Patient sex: F
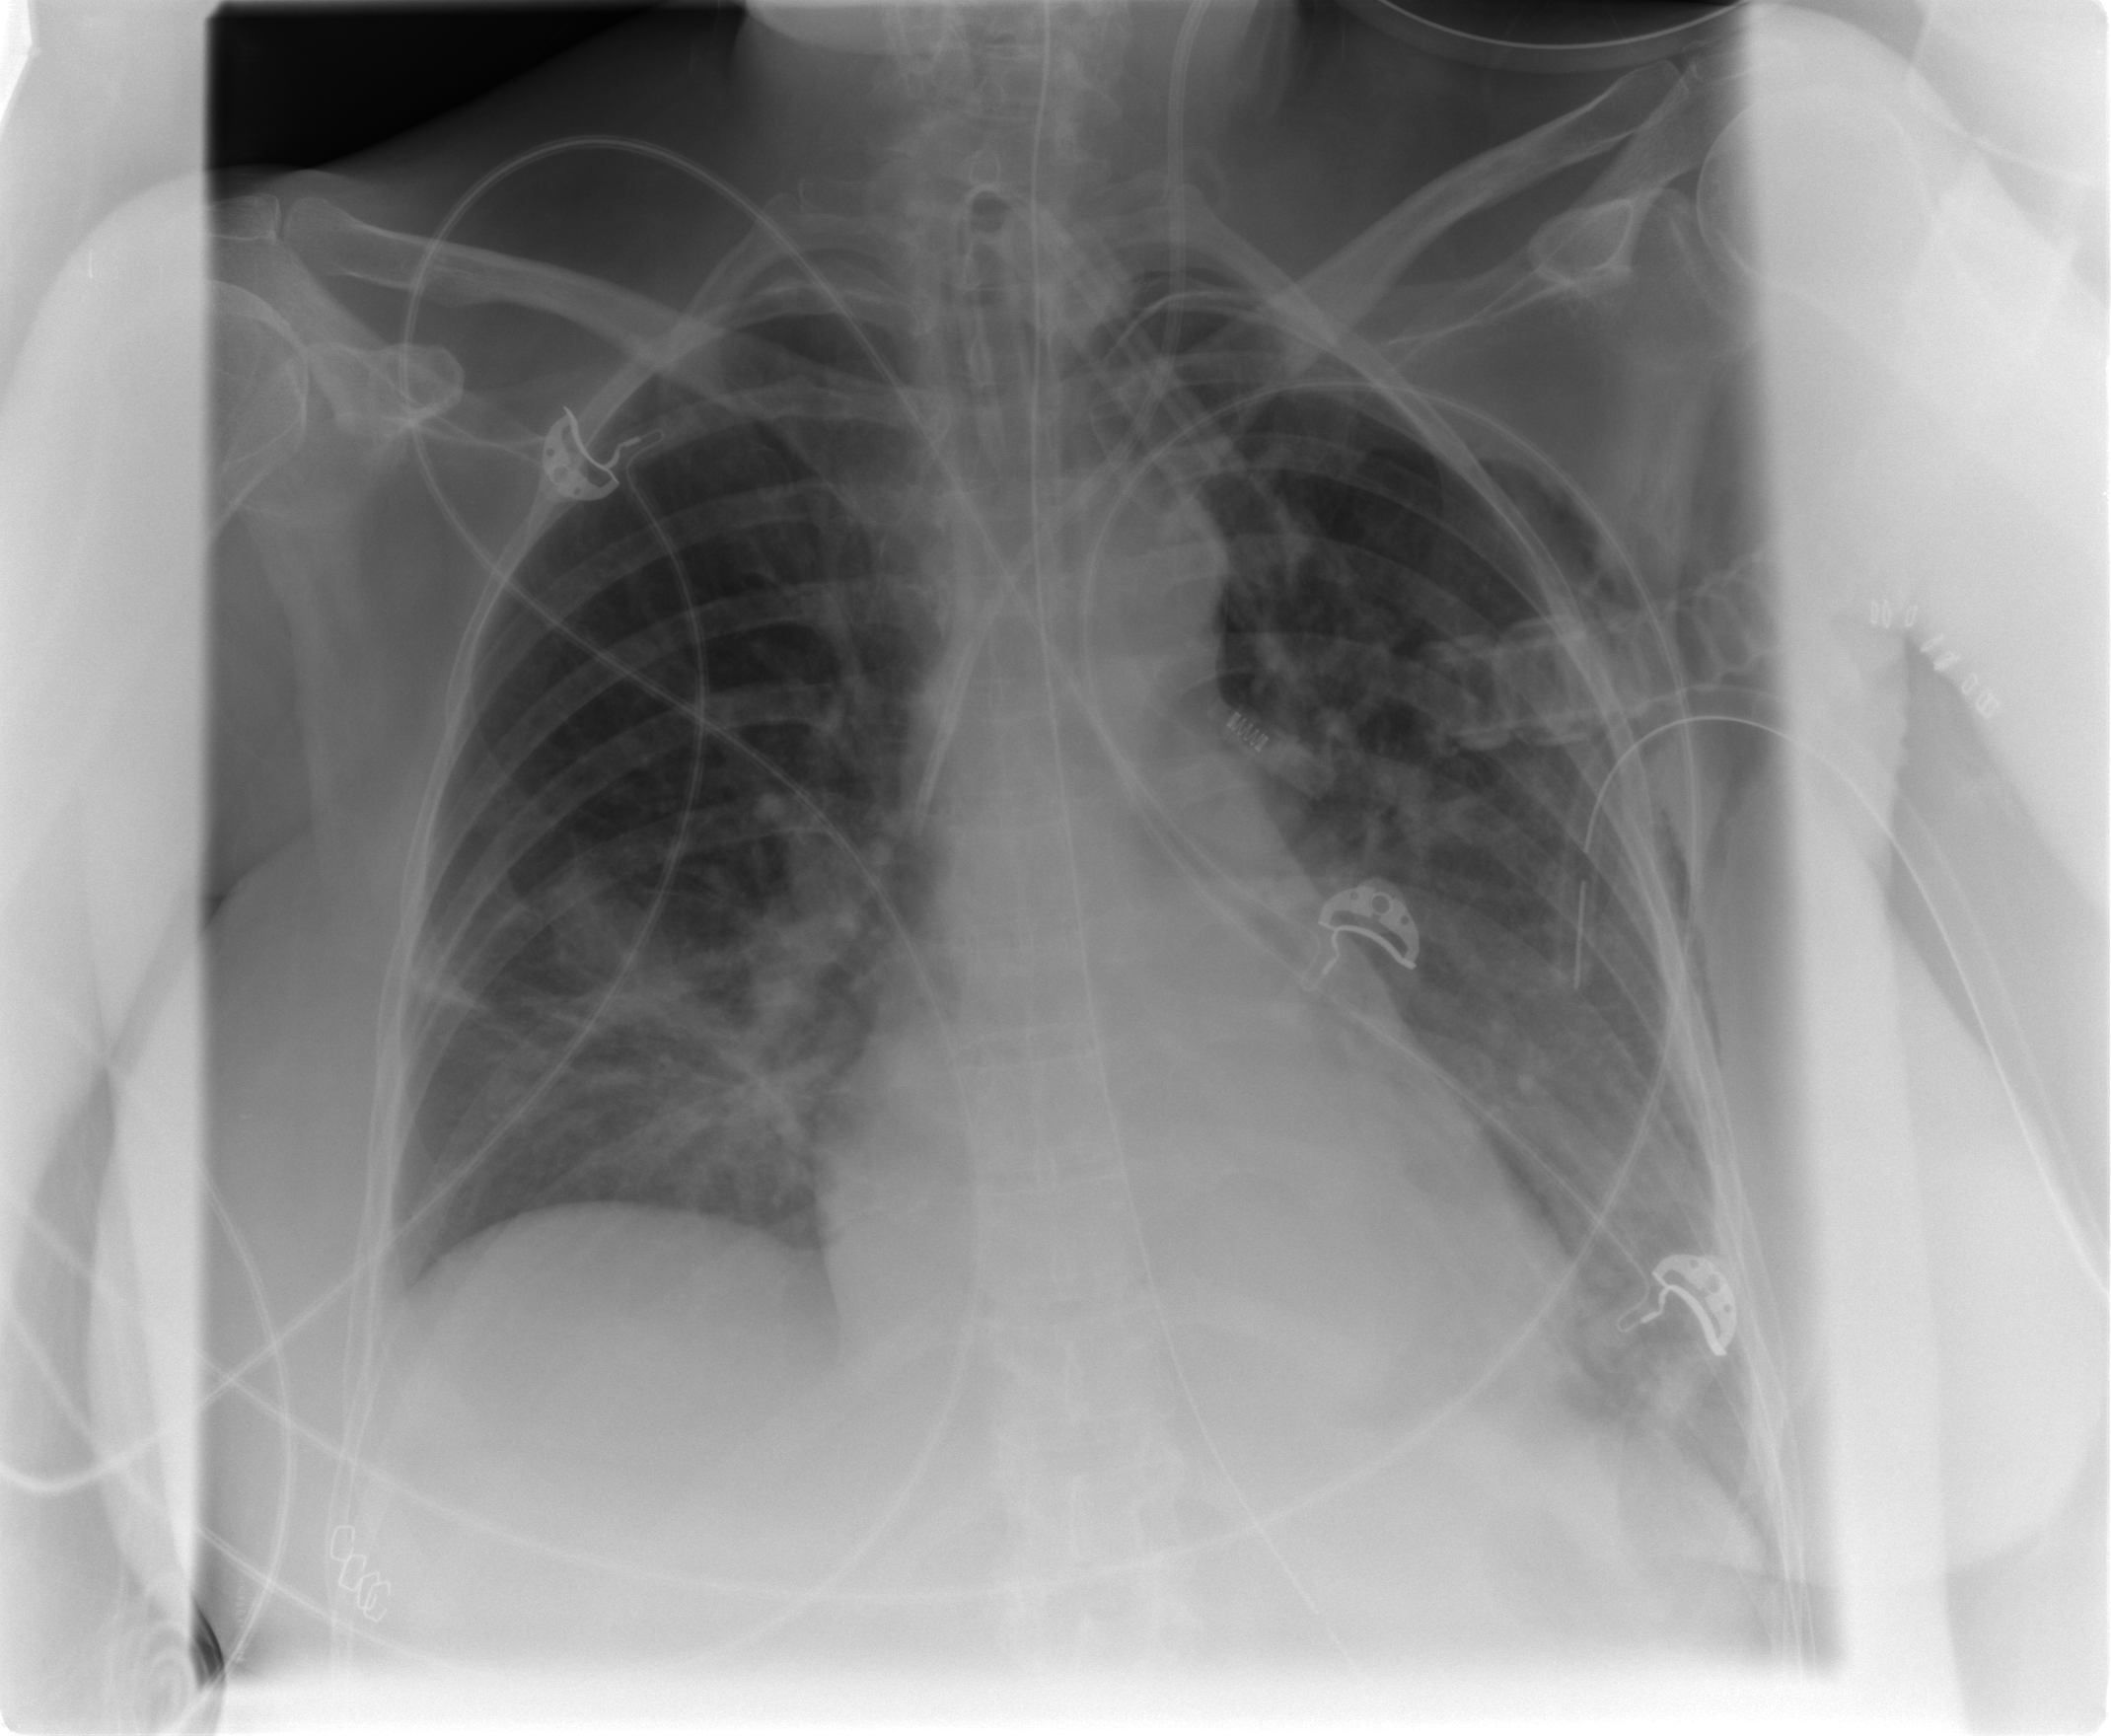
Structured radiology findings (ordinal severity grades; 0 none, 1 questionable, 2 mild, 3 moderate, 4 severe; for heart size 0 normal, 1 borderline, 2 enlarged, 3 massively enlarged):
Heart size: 2
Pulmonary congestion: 2
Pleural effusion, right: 1
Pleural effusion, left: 2
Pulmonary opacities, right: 1
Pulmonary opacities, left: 0
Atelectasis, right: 1
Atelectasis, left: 2